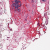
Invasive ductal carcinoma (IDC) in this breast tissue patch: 0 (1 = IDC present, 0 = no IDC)